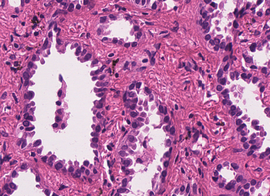
Tumor epithelial tissue: yes
Tumor-associated stroma tissue: yes
Normal tissue: no